Interaction volume radius: 5 \u00c5
Interaction volume height: 25 \u00c5
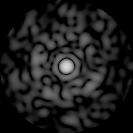
Disorder parameter: 0.828